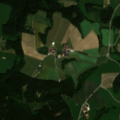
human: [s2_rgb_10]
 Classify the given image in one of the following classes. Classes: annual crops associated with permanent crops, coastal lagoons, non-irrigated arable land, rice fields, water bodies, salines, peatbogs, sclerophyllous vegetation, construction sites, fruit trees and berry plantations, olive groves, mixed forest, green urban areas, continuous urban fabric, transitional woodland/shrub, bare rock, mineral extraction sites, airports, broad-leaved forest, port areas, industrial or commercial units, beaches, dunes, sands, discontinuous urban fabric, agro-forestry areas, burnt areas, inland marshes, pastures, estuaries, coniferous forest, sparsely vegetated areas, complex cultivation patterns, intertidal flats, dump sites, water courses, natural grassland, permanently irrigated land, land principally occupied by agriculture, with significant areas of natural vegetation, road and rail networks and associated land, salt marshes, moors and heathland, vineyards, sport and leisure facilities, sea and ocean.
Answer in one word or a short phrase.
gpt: non-irrigated arable land, pastures, complex cultivation patterns, coniferous forest